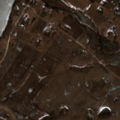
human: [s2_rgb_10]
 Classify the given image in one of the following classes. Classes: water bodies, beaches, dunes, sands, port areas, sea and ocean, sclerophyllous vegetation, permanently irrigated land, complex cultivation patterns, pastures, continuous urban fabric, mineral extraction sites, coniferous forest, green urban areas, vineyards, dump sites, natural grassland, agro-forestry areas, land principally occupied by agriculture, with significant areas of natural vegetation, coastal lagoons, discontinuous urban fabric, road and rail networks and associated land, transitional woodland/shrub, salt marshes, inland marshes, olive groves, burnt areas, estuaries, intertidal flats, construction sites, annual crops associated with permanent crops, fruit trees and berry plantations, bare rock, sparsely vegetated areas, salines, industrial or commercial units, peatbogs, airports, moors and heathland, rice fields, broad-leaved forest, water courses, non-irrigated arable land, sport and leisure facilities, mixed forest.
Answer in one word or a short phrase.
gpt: non-irrigated arable land, complex cultivation patterns, land principally occupied by agriculture, with significant areas of natural vegetation, inland marshes, water bodies